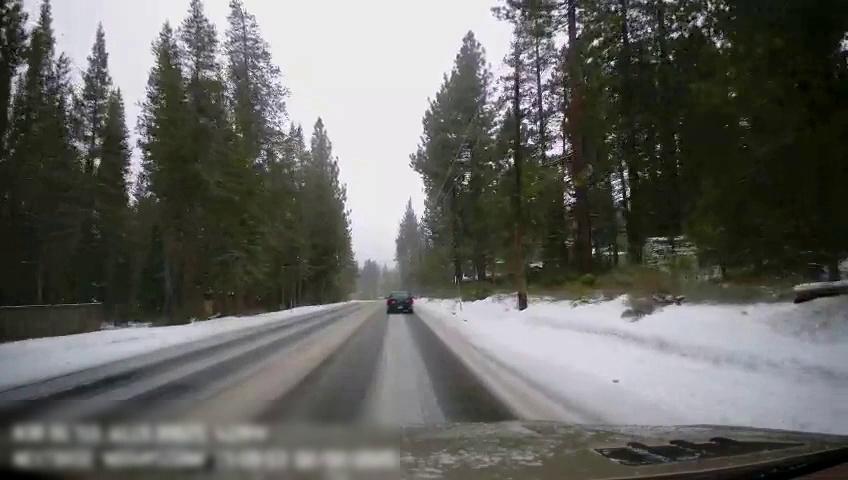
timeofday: Day
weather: Snowy
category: Drivable Space
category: Vehicles | Car
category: Lanes | Current Lane